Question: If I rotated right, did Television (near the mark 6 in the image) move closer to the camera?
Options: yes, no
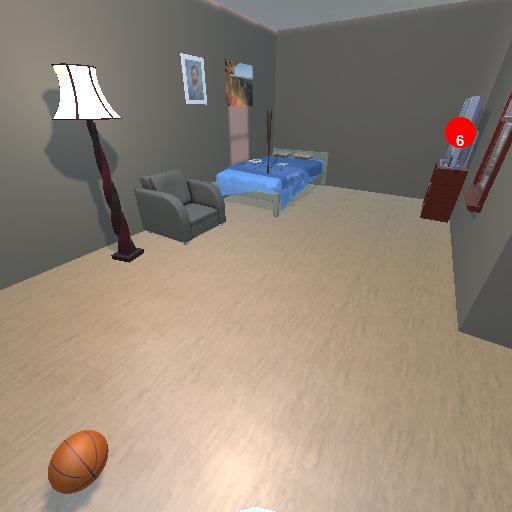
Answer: yes